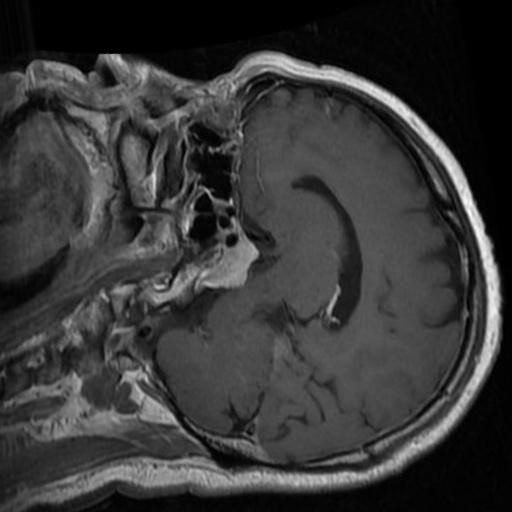
Label: brain_menin